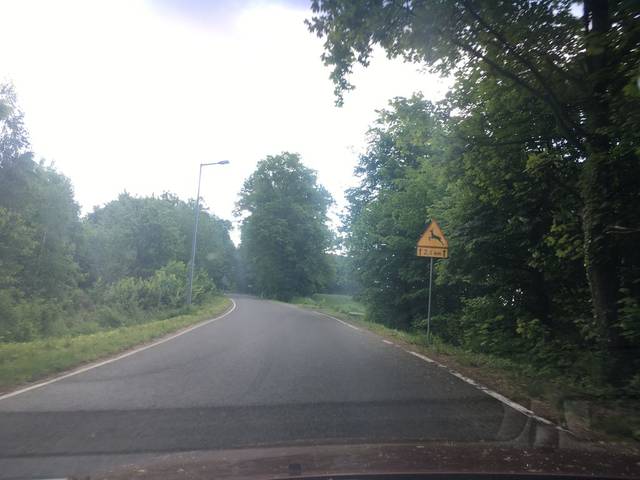
Region: Germany
Coordinates: 51.06, 15.178